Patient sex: F
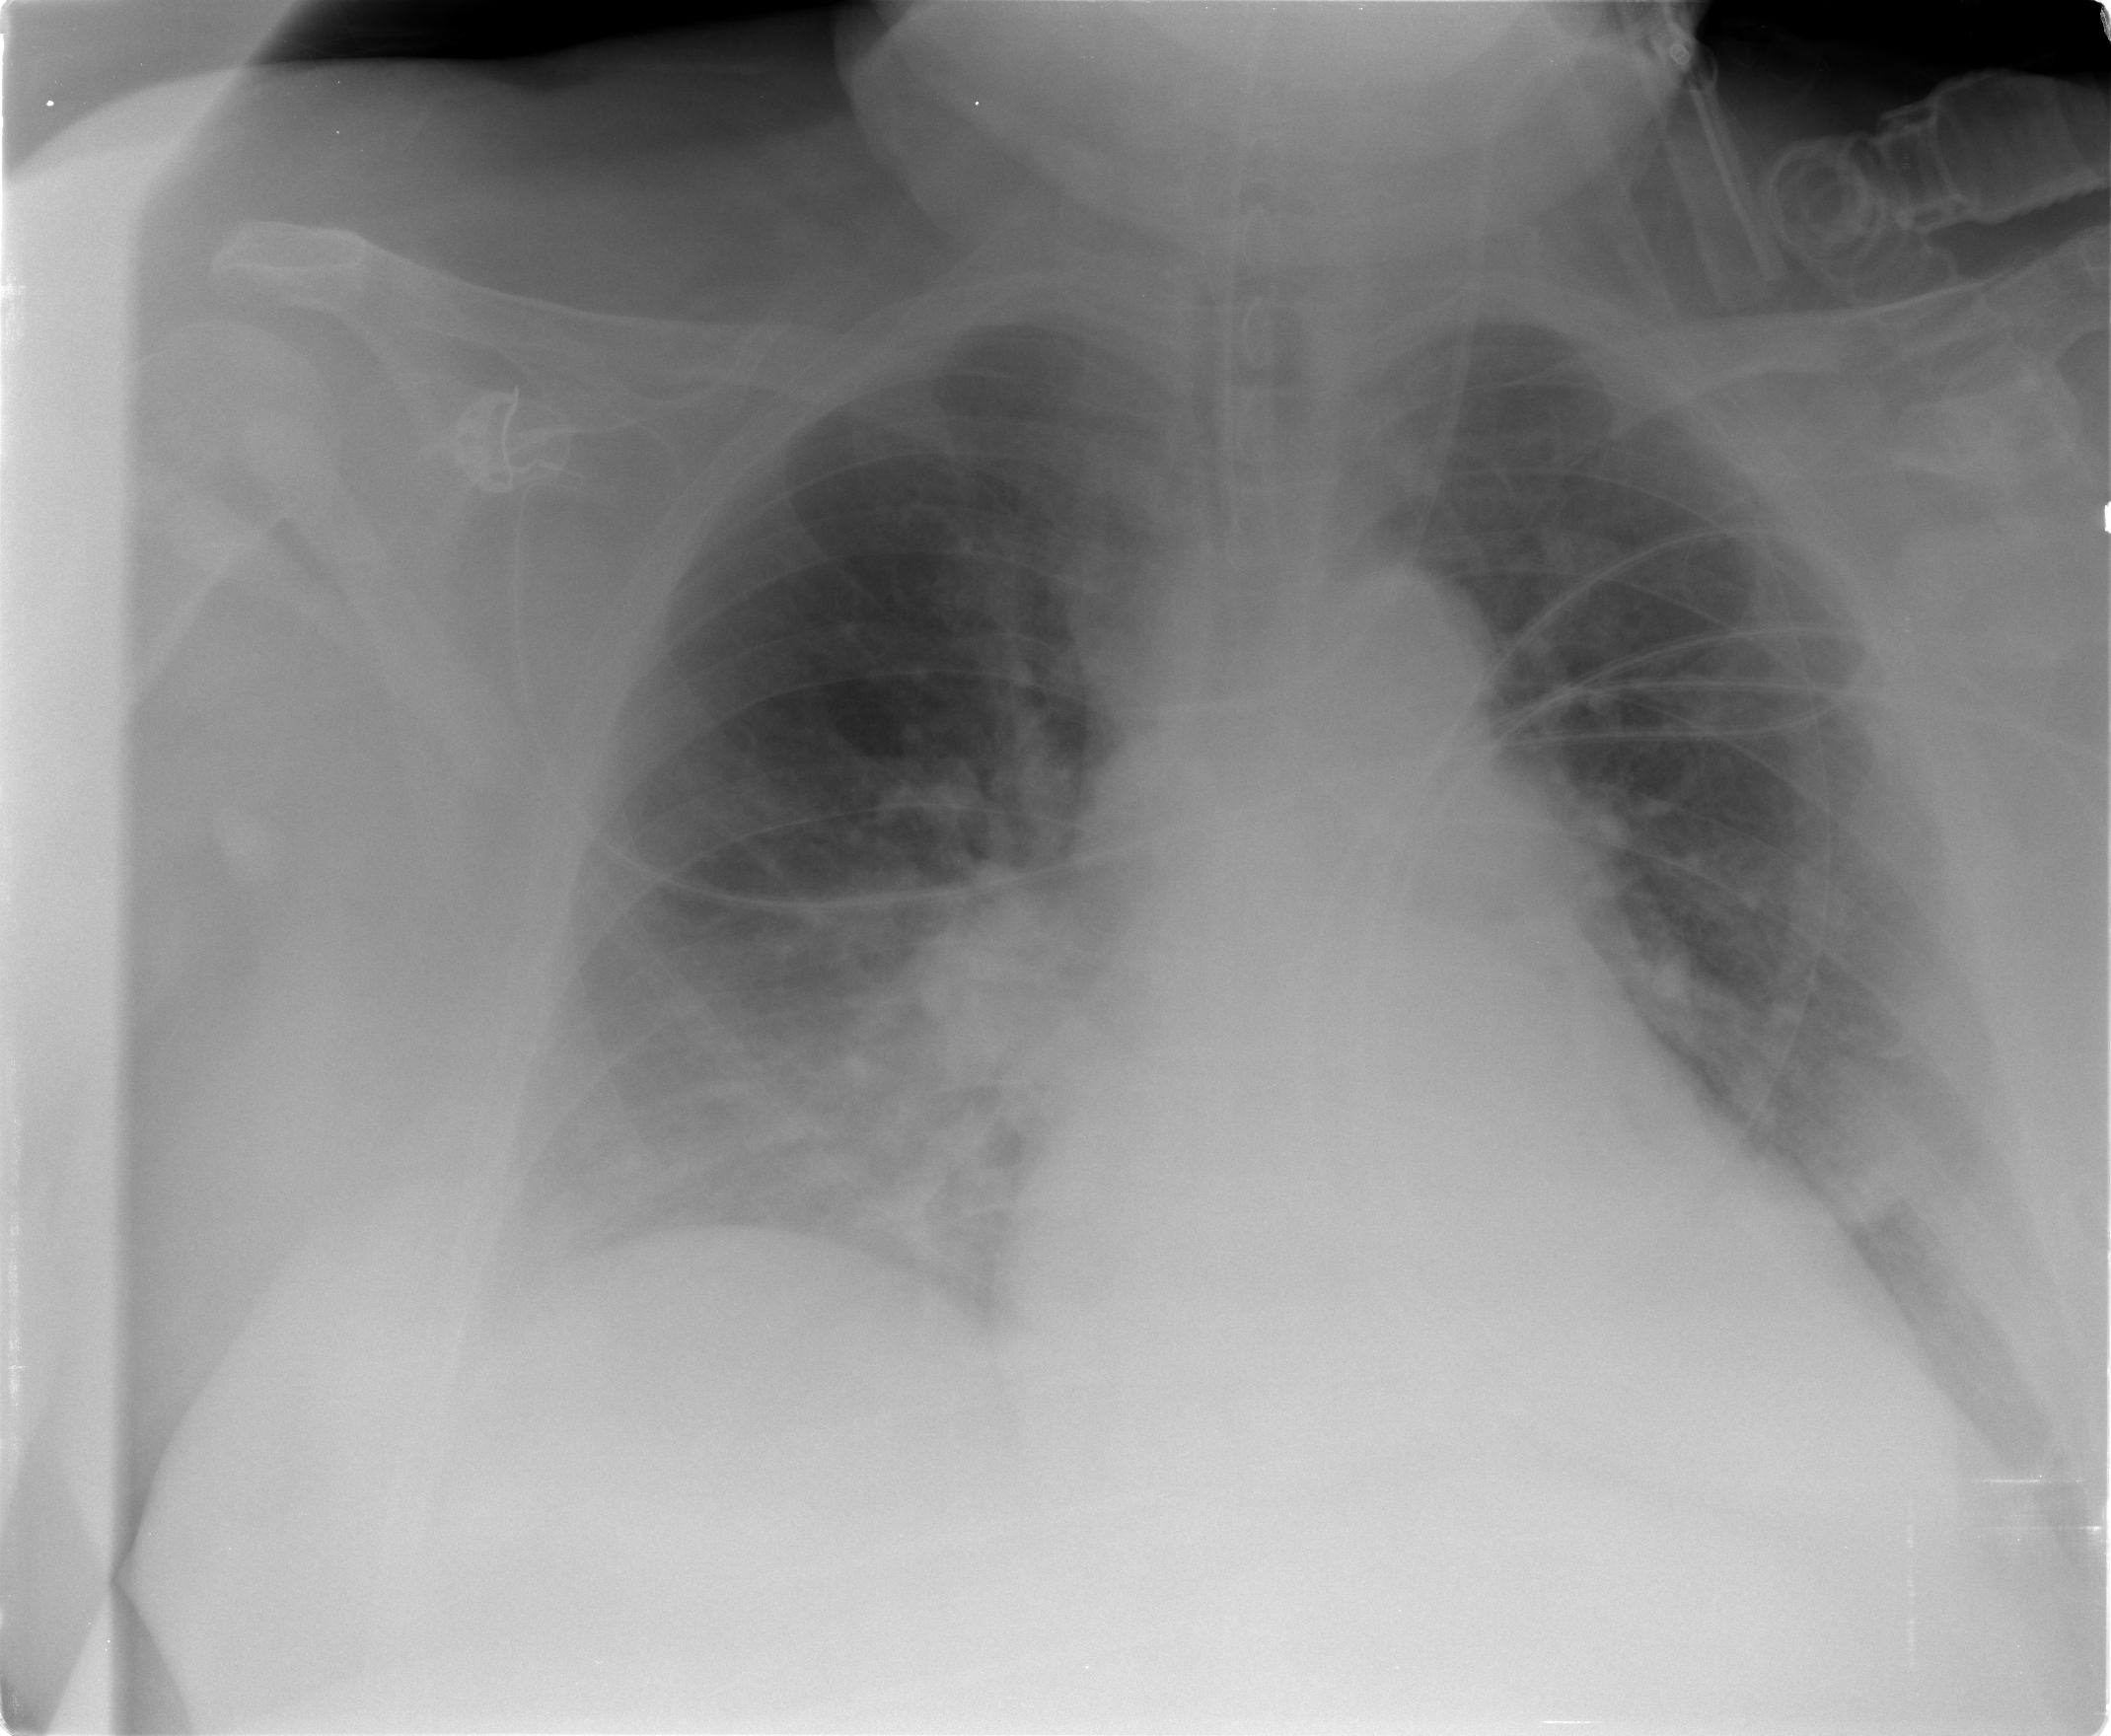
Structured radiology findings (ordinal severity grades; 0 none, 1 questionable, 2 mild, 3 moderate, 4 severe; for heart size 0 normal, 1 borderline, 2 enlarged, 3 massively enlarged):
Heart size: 2
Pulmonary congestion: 2
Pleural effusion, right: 2
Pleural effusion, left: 2
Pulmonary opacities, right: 2
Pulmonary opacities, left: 0
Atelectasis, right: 2
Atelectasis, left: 2